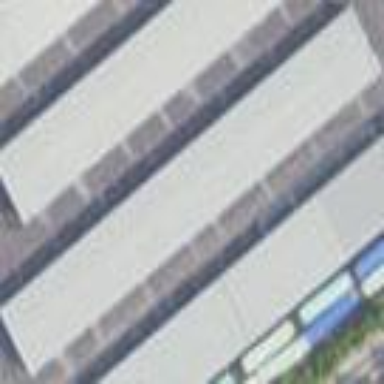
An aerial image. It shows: Commercial building.